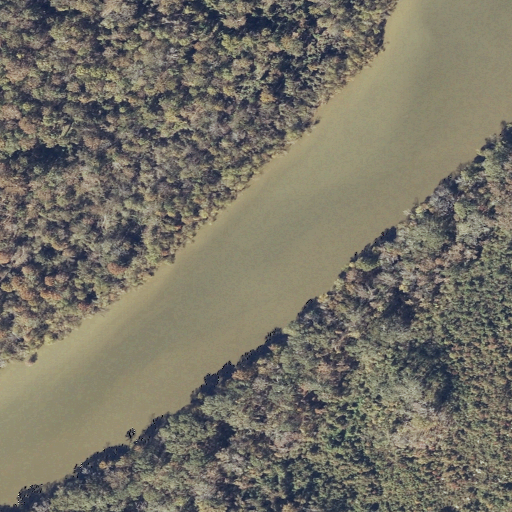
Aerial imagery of bar in Alabama named Milers Gin Bar containing woody wetlands, open water, and herbaceous wetlands